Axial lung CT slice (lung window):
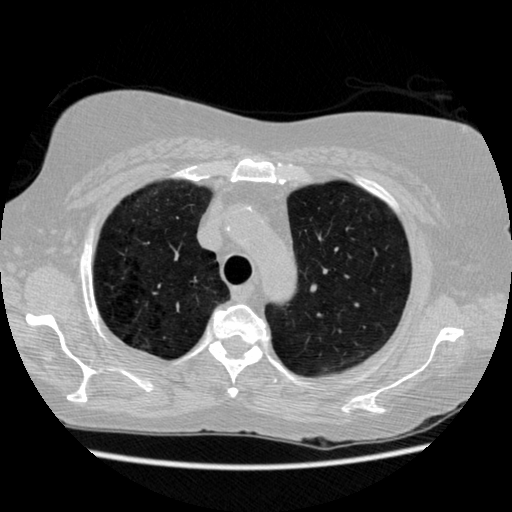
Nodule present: no